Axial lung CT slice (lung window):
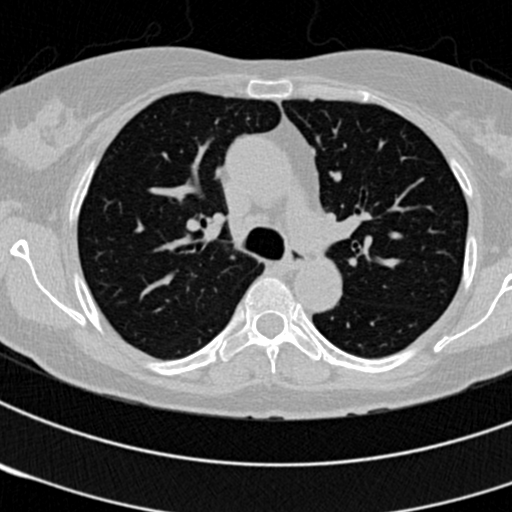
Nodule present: no